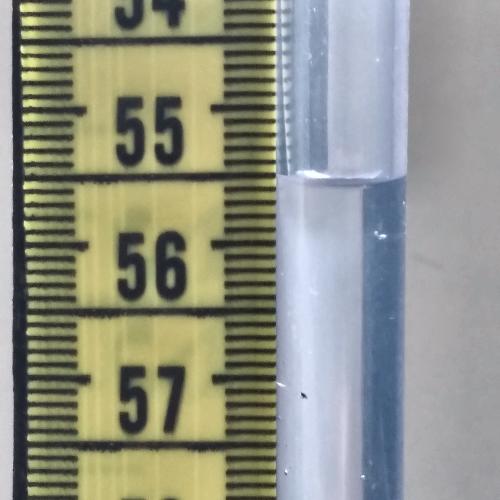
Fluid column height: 55.5 cm